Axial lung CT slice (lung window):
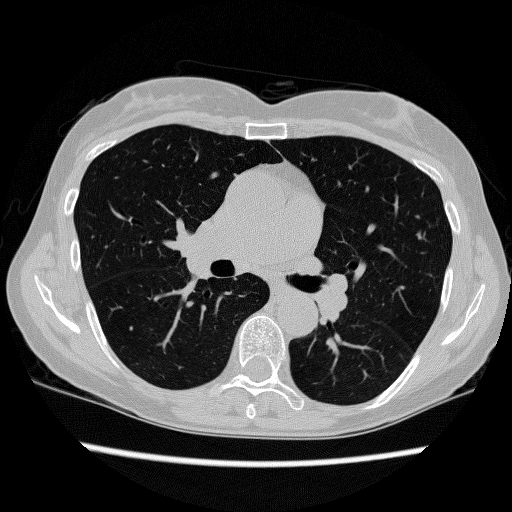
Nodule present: no